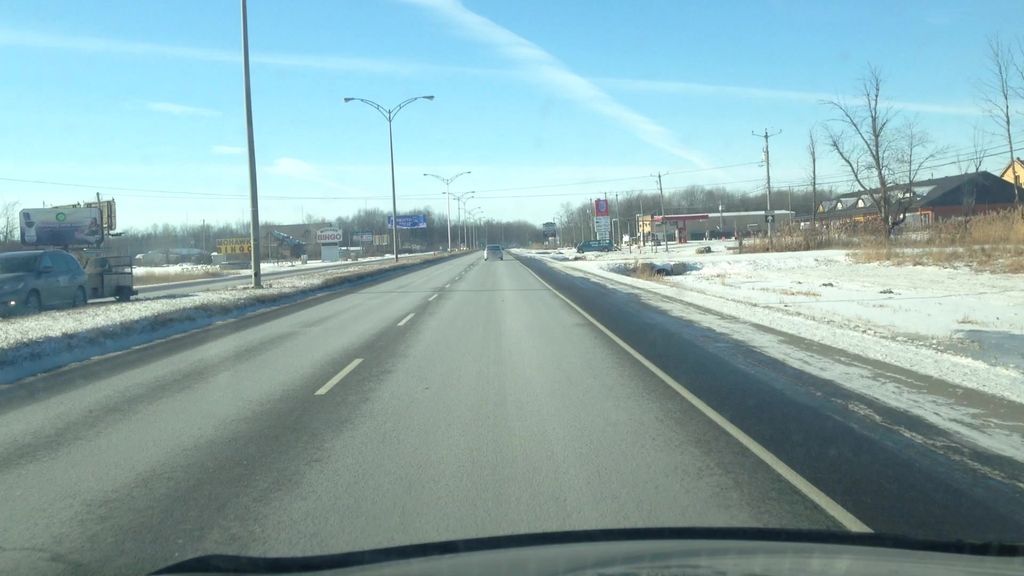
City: montreal